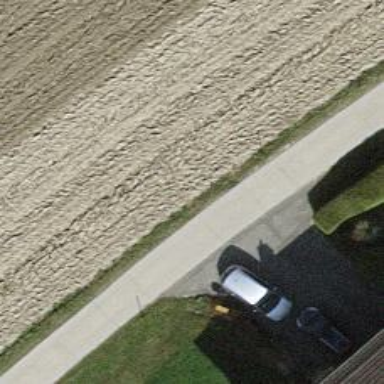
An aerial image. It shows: Well-maintained track road with grade 1 tracktype.